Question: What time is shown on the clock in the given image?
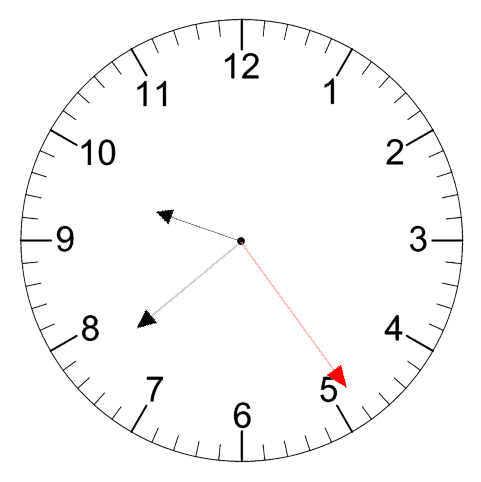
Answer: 09:38:24